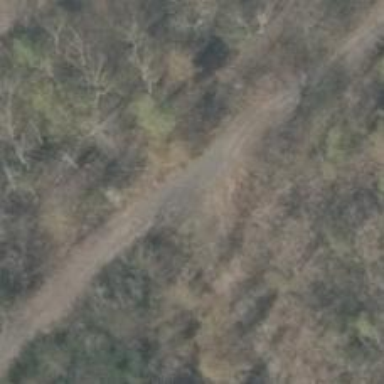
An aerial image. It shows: Dirt track road with grade 4 track type.